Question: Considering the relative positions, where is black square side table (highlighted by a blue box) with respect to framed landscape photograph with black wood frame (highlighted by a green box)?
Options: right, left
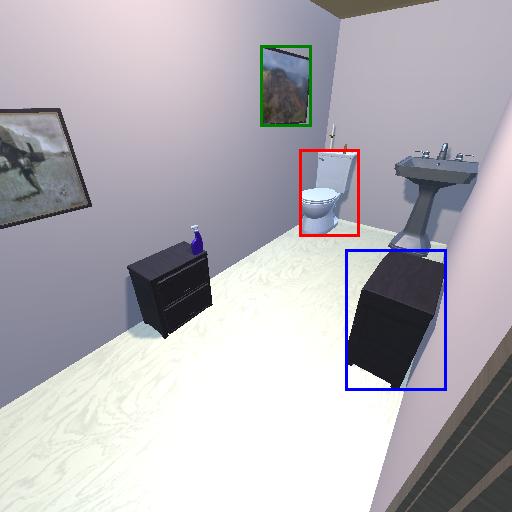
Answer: right